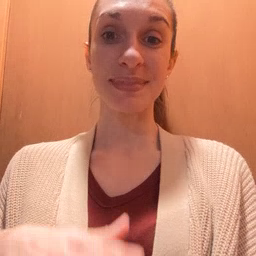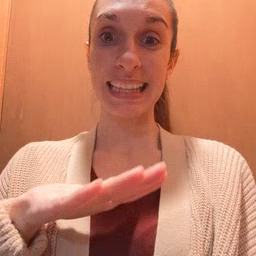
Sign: clean